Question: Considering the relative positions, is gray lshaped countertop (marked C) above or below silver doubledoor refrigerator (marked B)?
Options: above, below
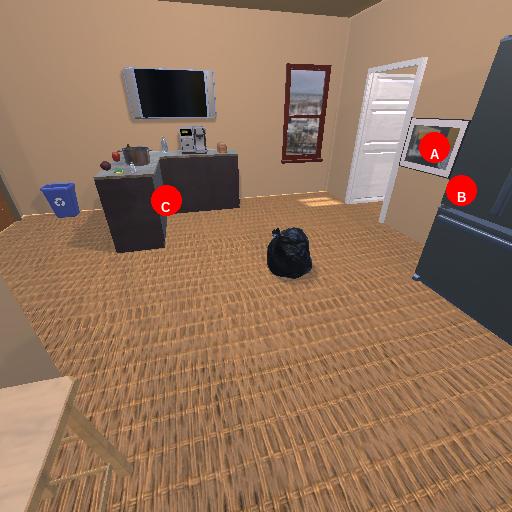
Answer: above